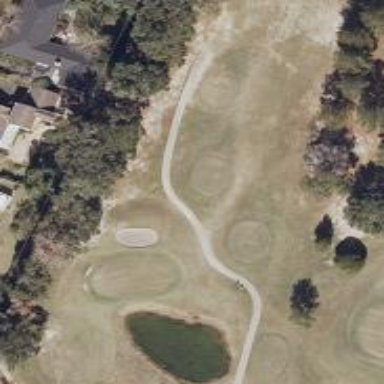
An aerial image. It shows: Golf cartpath that is also road path.